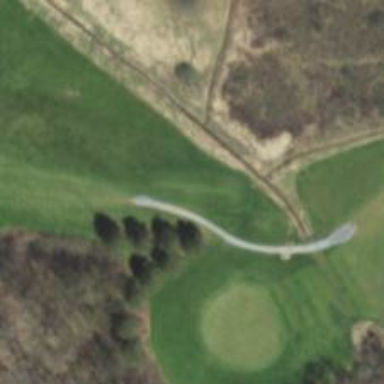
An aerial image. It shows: Golf tee.